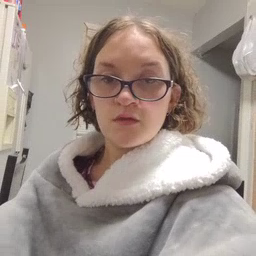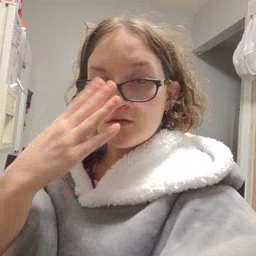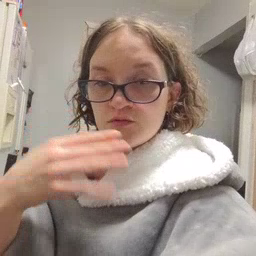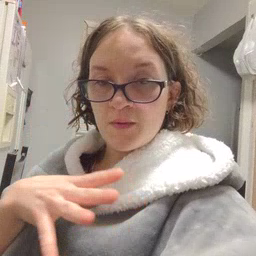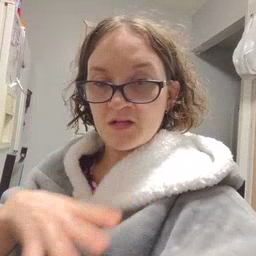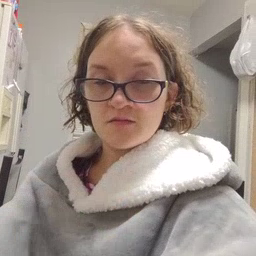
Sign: pajamas